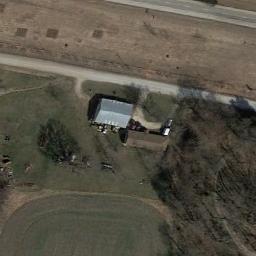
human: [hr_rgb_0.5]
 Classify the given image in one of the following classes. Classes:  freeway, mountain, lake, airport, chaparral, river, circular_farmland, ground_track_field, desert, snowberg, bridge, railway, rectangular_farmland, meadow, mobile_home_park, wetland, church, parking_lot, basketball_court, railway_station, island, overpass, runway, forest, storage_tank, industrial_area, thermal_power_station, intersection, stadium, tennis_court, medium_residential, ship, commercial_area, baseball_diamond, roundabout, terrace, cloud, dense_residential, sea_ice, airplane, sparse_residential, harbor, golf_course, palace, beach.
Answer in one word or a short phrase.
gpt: sparse_residential